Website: crate-barrel
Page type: billing-address
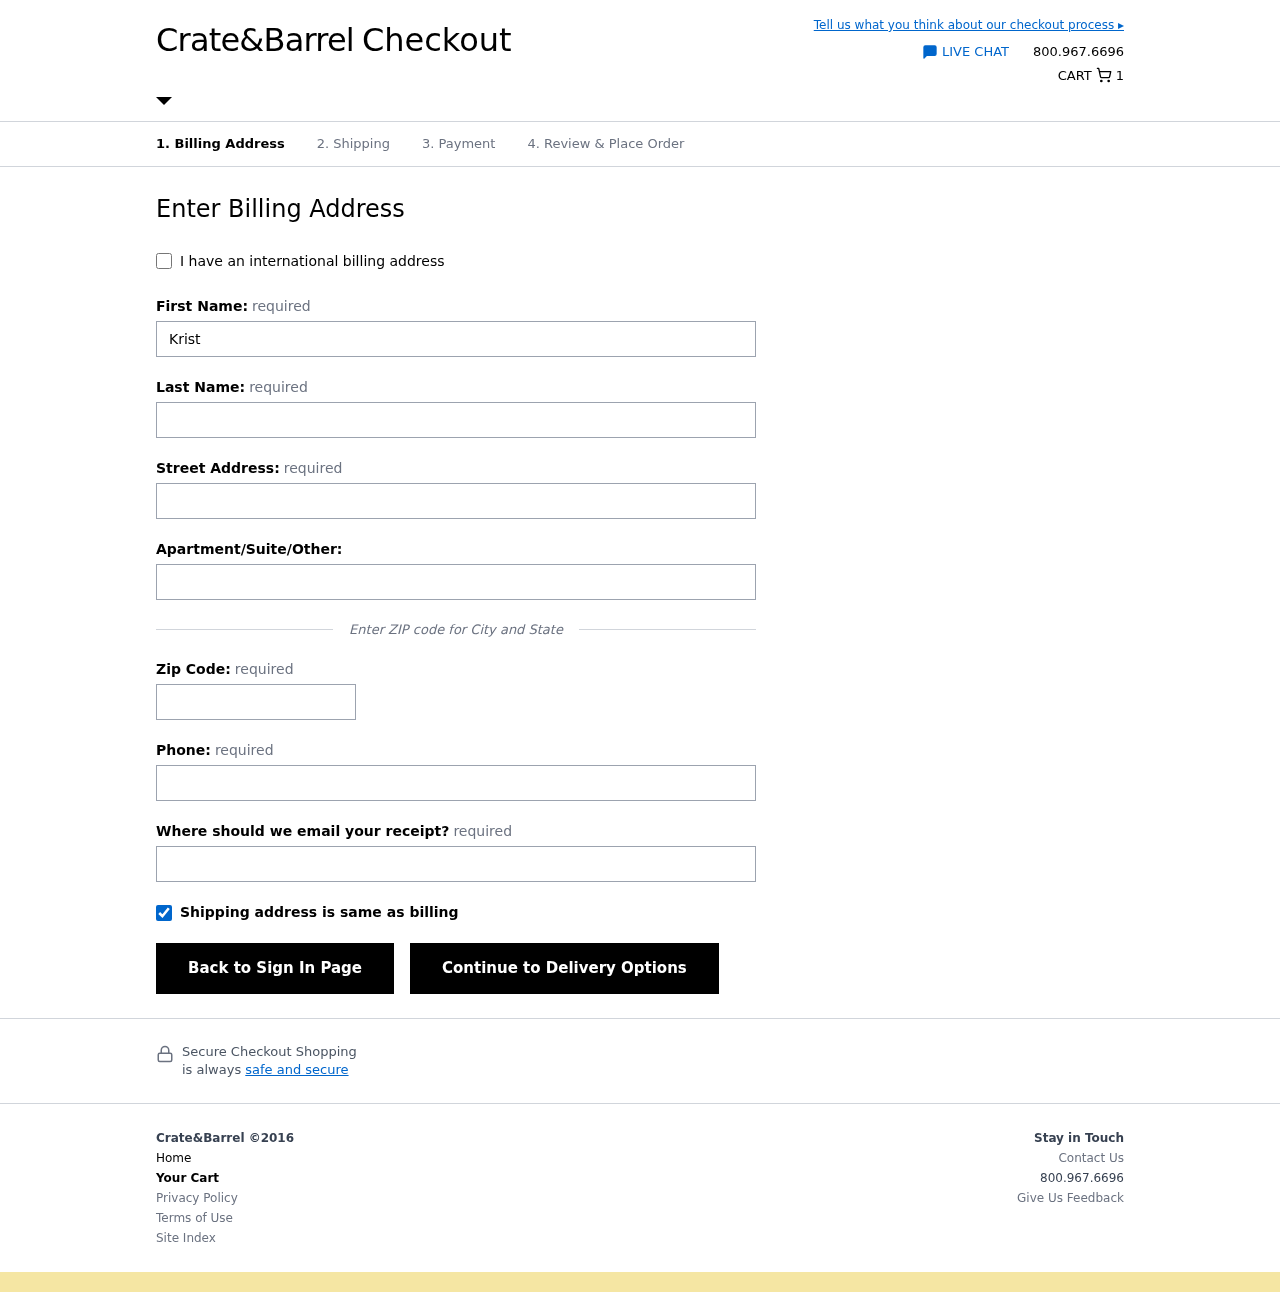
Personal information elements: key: PII_EMAIL
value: kristen.miller@yahoo.com
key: PII_FIRSTNAME
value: Kristen
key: PII_LASTNAME
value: Miller
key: PII_PHONE
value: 9939766218
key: PII_POSTCODE
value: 13508
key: PII_STREET
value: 0550 Richard Centers
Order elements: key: ORDER_NUM_ITEMS
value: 1